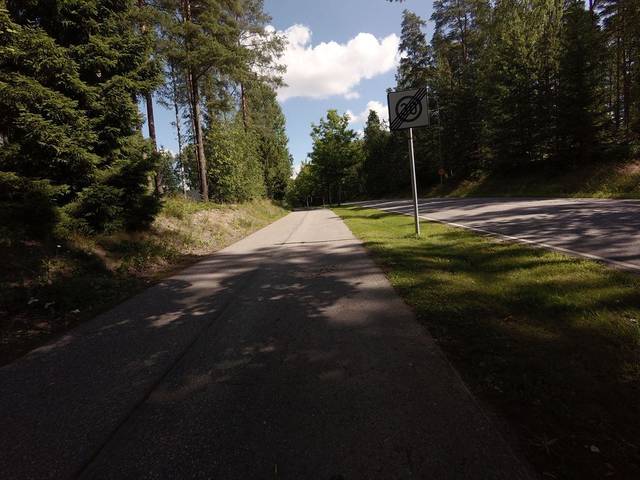
Region: Finland
Coordinates: 60.167, 24.69